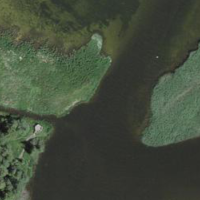
EUNIS habitat code: 16
Species observed at this site:
Tachybaptus ruficollis
Corvus corone
Podiceps cristatus
Actitis hypoleucos
Turdus philomelos
Fulica atra
Anas crecca
Bufo bufo
Alcedo atthis
Enallagma cyathigerum
Aegithalos caudatus
Gallinago gallinago
Chroicocephalus ridibundus
Phylloscopus collybita
Larus michahellis
Cygnus olor
Gallinula chloropus
Ardea alba
Erithacus rubecula
Epilobium hirsutum
Tringa nebularia
Tringa ochropus
Cyanistes caeruleus
Anas platyrhynchos
Aythya ferina
Aythya fuligula
Turdus merula
Phalacrocorax carbo
Lysimachia vulgaris
Mareca strepera
Succisa pratensis
Parus major
Motacilla alba